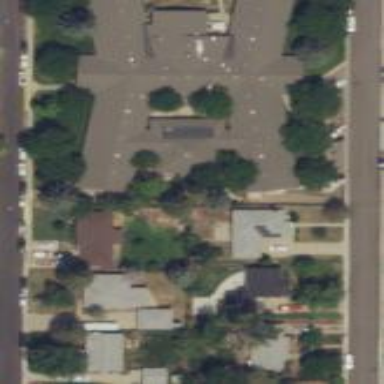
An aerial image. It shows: Nursing home building.